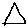
Label: triangle